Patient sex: M
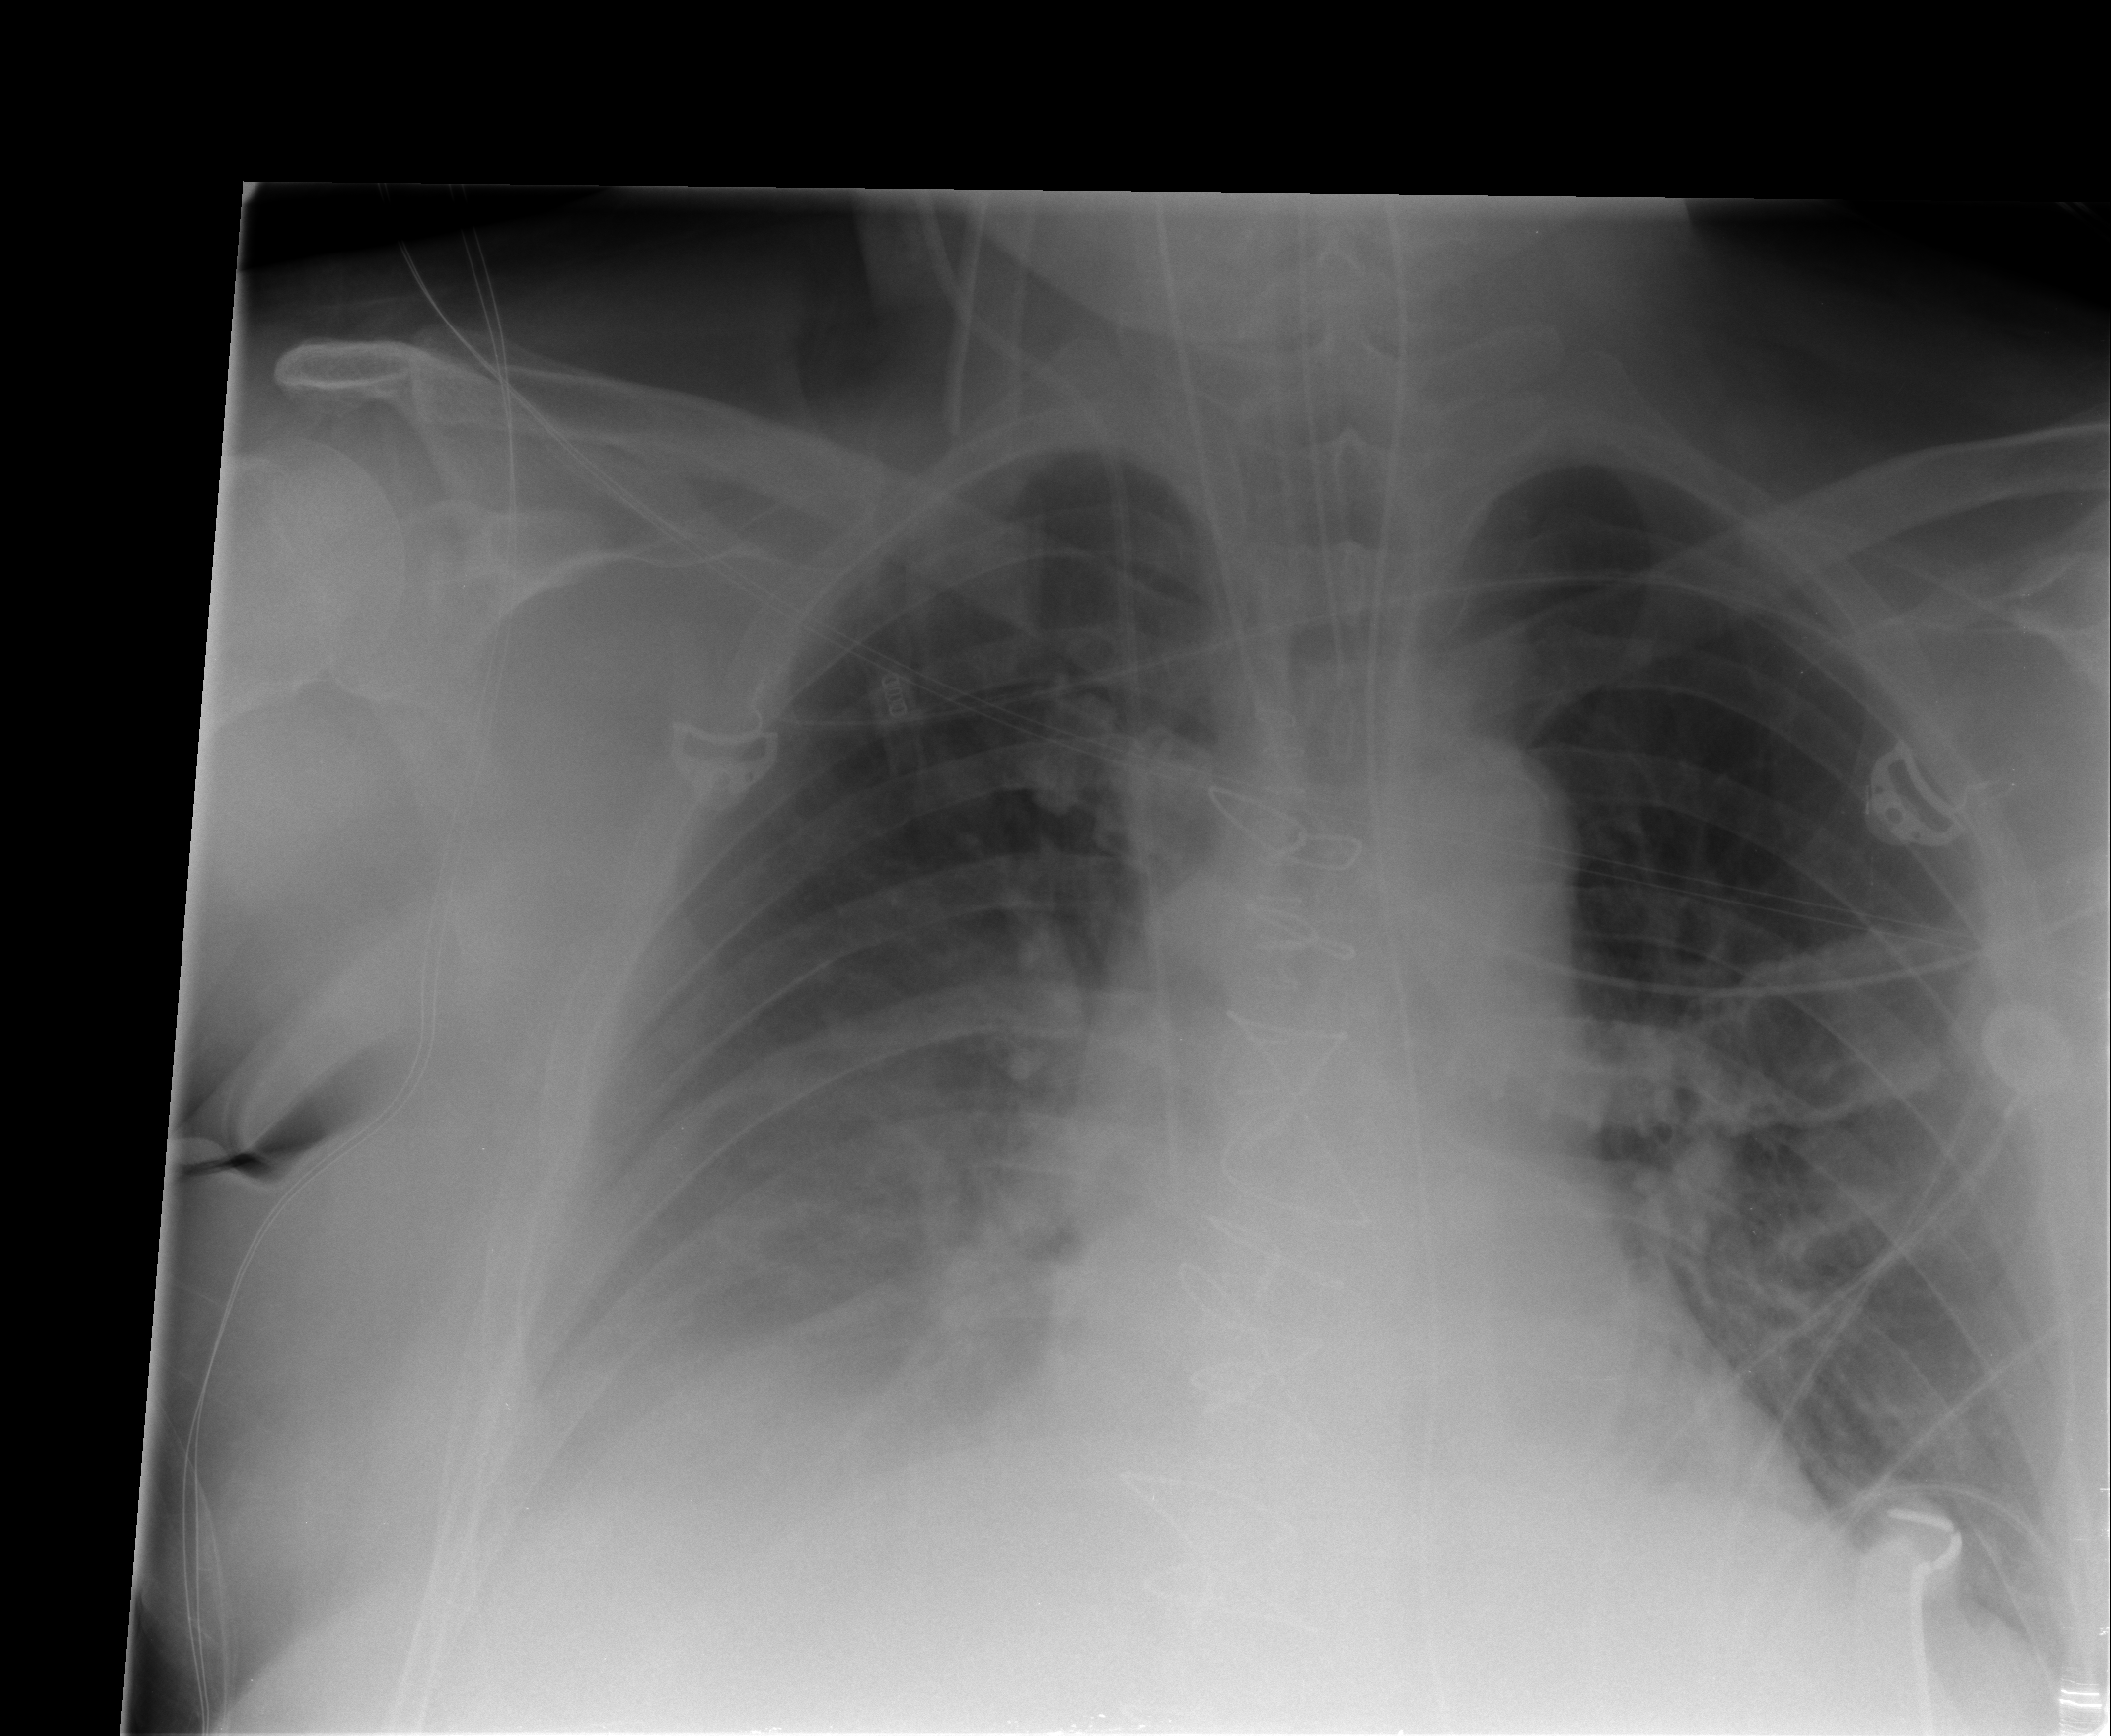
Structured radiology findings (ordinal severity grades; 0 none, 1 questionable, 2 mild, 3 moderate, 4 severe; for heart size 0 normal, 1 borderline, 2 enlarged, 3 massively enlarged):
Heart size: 2
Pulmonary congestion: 0
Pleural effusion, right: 2
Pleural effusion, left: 0
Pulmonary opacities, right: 0
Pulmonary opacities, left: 0
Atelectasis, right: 2
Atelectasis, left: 2